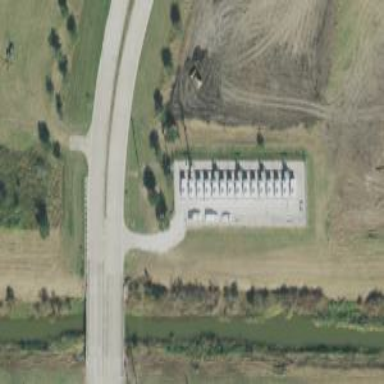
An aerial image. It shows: Generator is pictured.